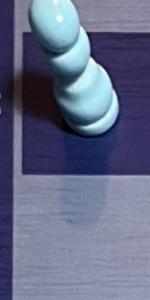
Label: Empty